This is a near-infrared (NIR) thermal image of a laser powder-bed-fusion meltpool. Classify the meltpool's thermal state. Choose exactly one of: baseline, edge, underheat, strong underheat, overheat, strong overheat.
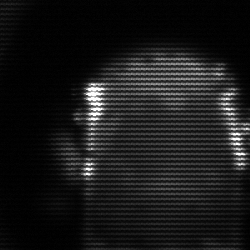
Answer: baseline